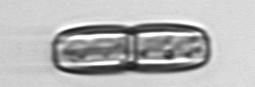
Label: Ephemera